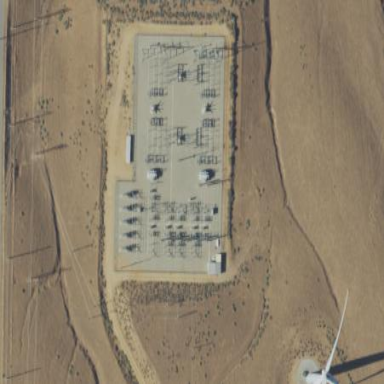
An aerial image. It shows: Power substation.